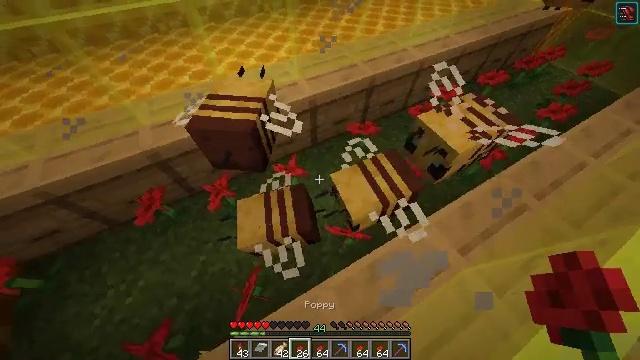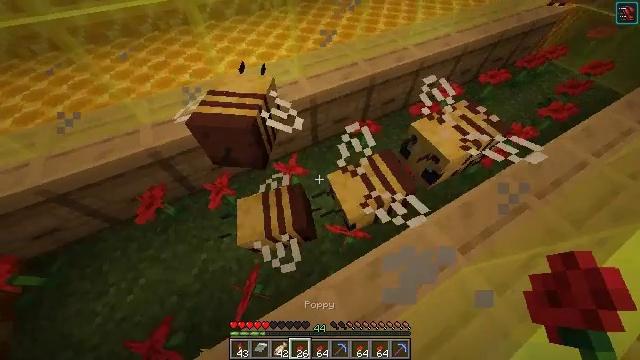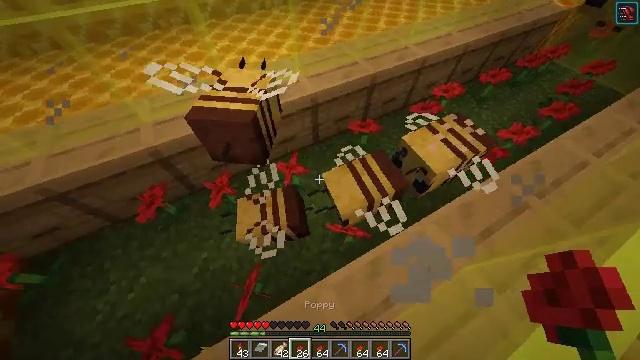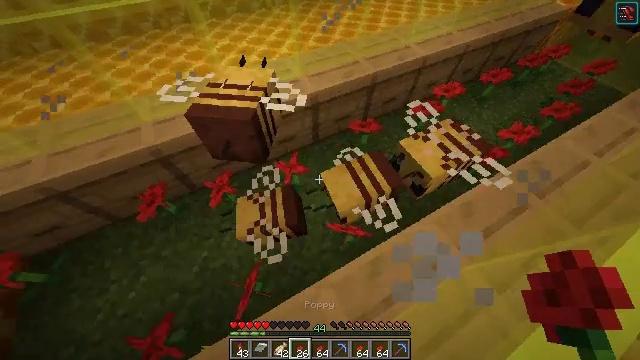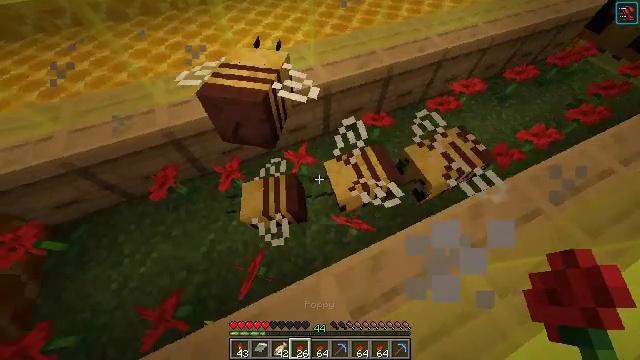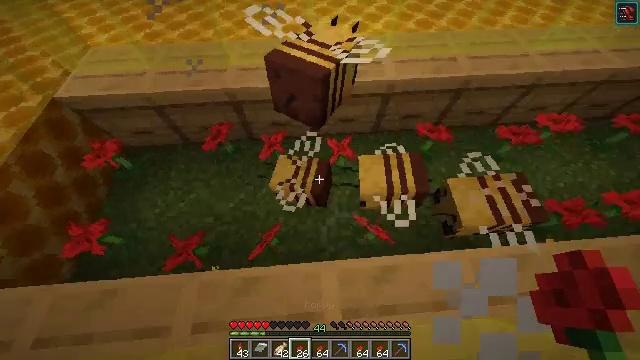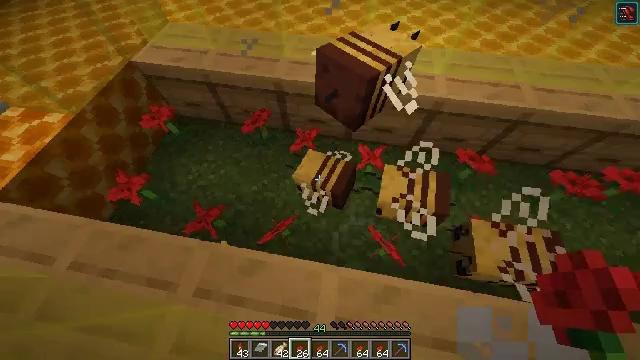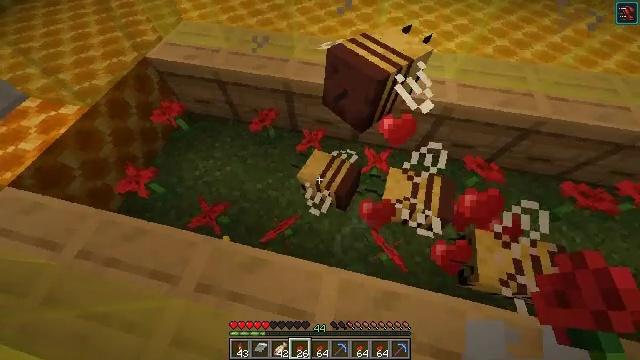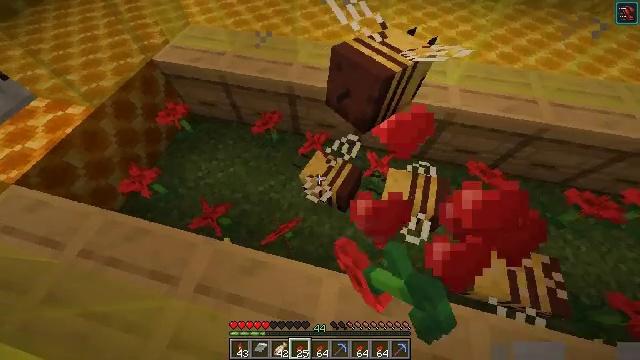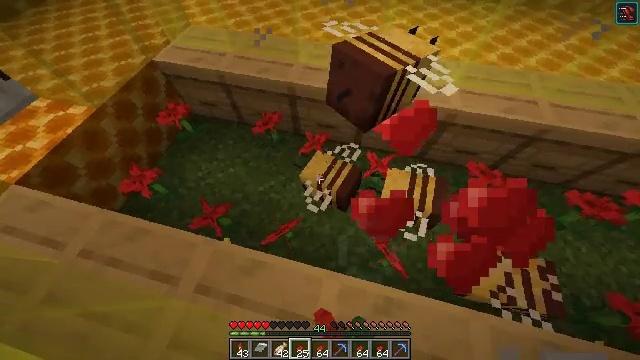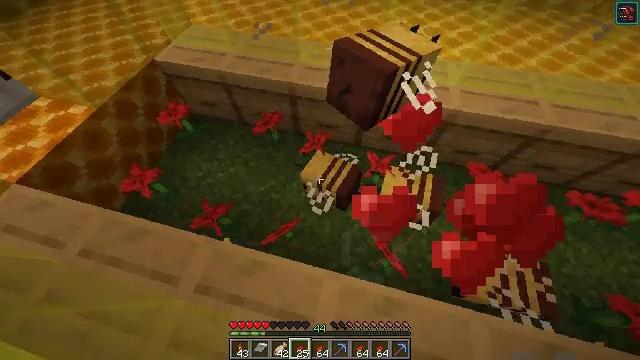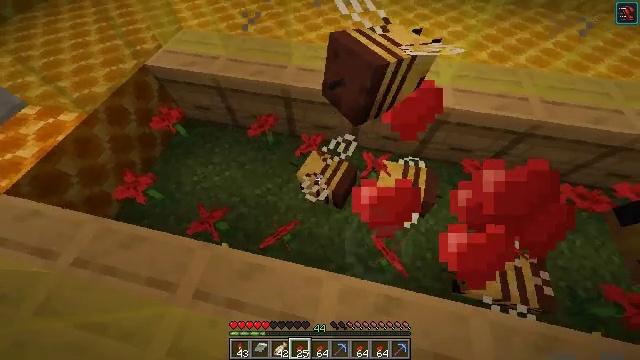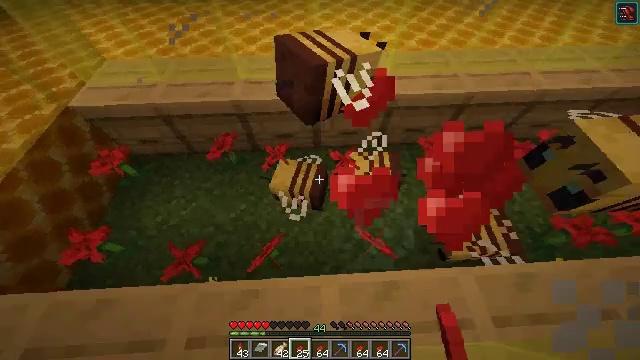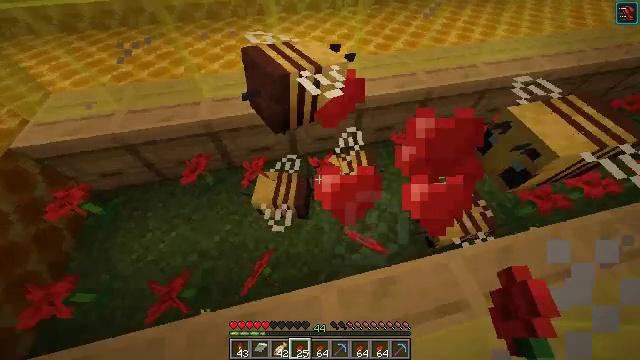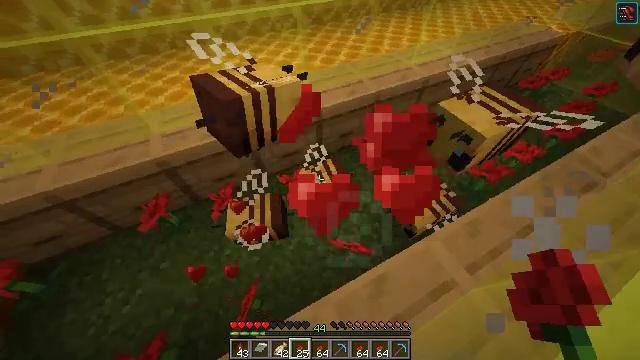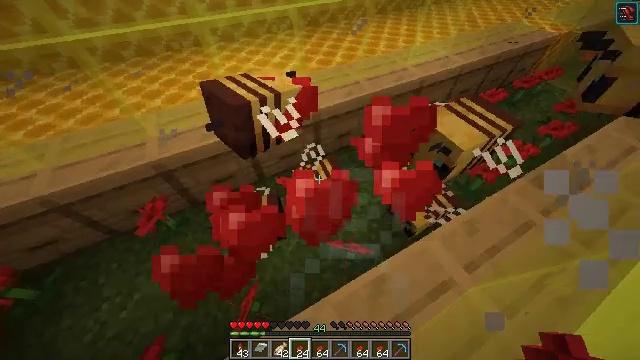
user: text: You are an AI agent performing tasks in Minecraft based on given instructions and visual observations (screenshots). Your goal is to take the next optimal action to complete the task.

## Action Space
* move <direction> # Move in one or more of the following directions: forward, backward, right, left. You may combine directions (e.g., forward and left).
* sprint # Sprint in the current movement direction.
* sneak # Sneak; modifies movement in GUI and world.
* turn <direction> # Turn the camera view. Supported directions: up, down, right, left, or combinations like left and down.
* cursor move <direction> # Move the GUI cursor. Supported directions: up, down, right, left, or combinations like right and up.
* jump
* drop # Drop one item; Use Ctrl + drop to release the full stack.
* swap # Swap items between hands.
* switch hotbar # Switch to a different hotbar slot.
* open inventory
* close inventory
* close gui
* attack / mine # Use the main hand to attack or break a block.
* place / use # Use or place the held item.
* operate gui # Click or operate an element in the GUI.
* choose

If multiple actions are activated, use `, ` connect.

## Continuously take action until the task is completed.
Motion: motion action
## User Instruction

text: Combine honey bottles to make a honey block.
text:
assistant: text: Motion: no_op
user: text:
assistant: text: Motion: use / place
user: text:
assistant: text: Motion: use / place
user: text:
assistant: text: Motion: turn left and down, use / place
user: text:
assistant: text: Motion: turn left and down
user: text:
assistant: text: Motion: turn left
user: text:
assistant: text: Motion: turn left
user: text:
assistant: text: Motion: turn left
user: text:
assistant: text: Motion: use / place
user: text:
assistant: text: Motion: use / place
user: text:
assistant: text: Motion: turn right
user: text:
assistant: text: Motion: turn right and up
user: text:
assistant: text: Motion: turn right and up
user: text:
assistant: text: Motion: turn right and up
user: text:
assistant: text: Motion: use / place
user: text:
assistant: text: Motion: use / place
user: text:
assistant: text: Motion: use / place
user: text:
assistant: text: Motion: no_op
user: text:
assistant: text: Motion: turn right
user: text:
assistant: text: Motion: turn right
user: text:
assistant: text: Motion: turn right
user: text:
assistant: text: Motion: use / place
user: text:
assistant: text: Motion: use / place
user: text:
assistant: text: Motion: no_op
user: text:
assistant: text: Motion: turn right and up
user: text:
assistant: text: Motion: turn right and up, use / place
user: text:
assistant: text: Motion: use / place
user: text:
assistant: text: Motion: turn right and up, use / place
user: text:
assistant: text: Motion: turn right and up, use / place
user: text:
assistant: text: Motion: turn left and up, use / place